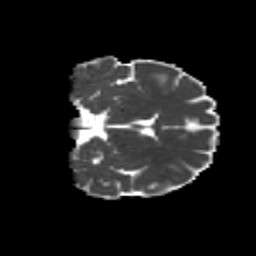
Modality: MD
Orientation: coronal
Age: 21
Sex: male
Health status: healthy
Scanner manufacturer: siemens
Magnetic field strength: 3 T
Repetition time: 8.6 s
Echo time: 0.095 s